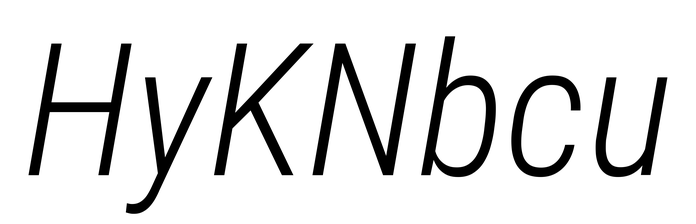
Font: Roboto-Italic_Condensed_Light_Italic